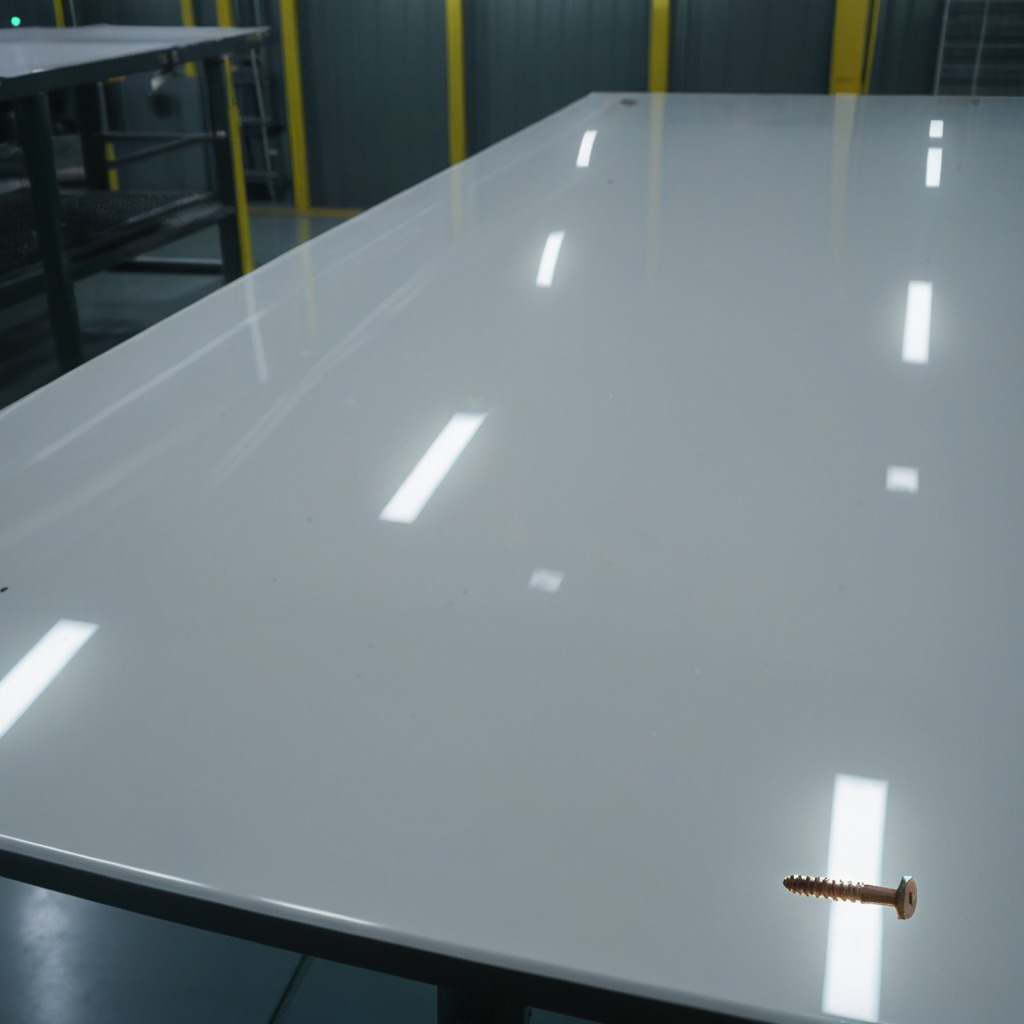
A metal screw is lying on a high-gloss table in a ship maintenance bay industrial lighting.